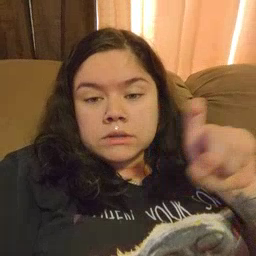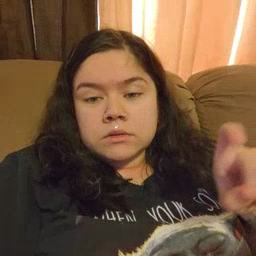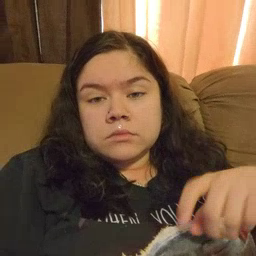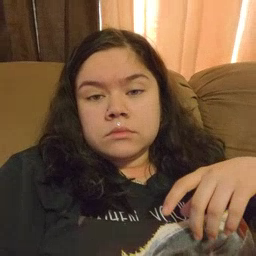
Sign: closet